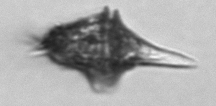
Label: Amylax